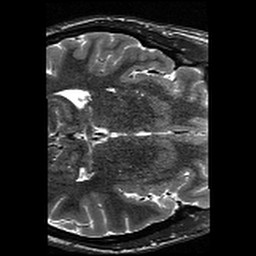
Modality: T2w
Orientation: axial
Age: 24
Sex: male
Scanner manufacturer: siemens
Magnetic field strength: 3 T
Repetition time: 13.15 s
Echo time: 0.082 s